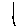
Label: line